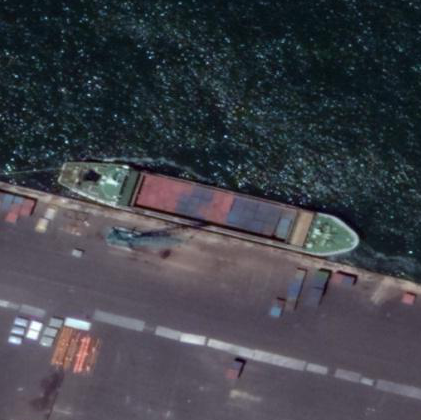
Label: civil